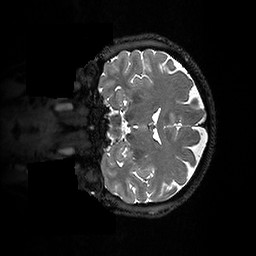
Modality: T2w
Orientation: coronal
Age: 54
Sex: female
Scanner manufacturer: ge
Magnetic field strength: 3 T
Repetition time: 3.202 s
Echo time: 0.06623 s